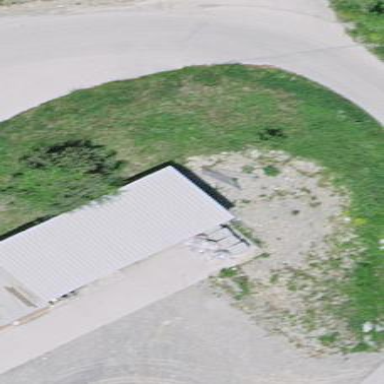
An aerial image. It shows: Garage.